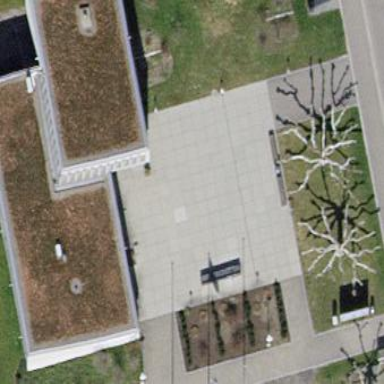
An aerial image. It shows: Building with flat roof.